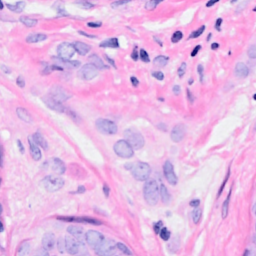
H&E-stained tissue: Breast